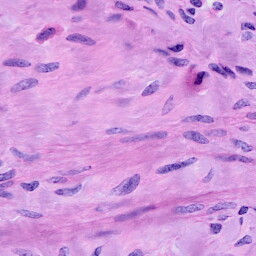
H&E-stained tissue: Cervix